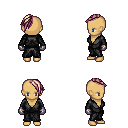
a pixel art fantasy rpg character, female body template, human, tanned skin, gray robe, metal pants, white blonde long mohawk hairstyle, metal gloves, four views (front, back, left, right), 2x2 character sprite sheet, small pixel art, hard edges, no anti-aliasing